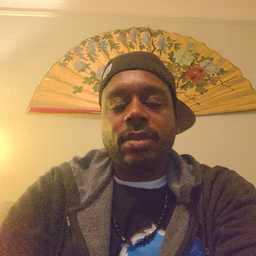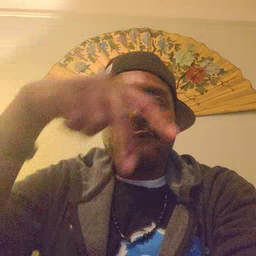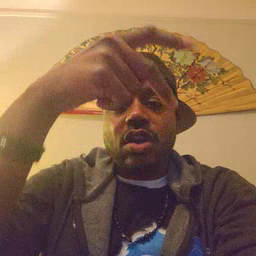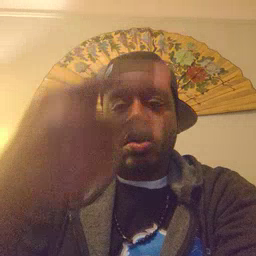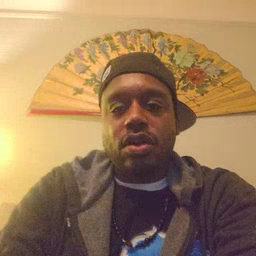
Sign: fall